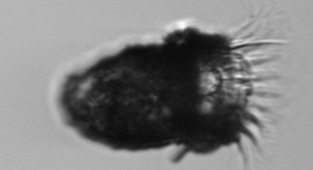
Label: Stenosemella_pacifica